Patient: sex F, age 62
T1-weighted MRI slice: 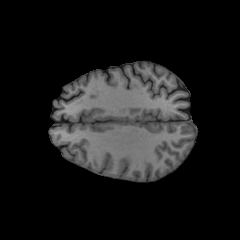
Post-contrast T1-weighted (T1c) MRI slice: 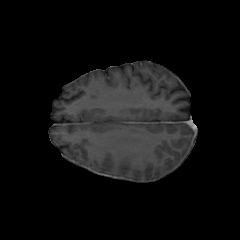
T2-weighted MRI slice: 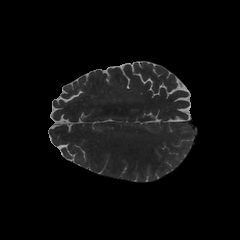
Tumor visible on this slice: no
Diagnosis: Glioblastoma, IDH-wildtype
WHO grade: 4